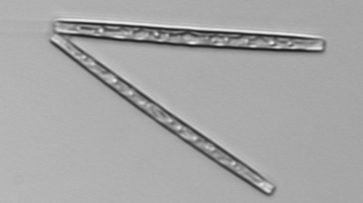
Label: Thalassionema